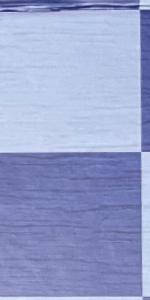
Label: Empty